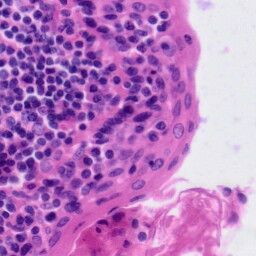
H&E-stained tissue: Tonsil